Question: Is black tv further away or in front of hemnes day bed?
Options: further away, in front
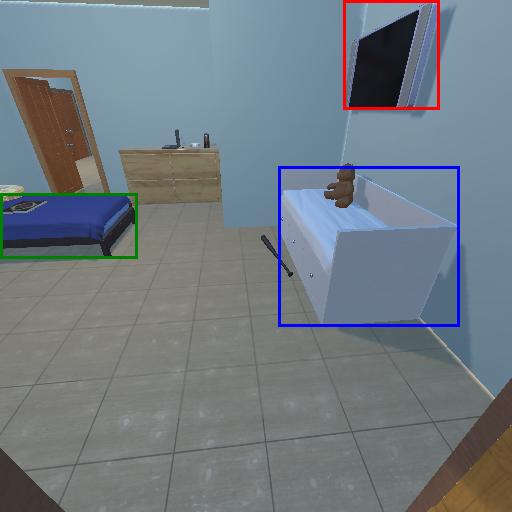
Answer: further away